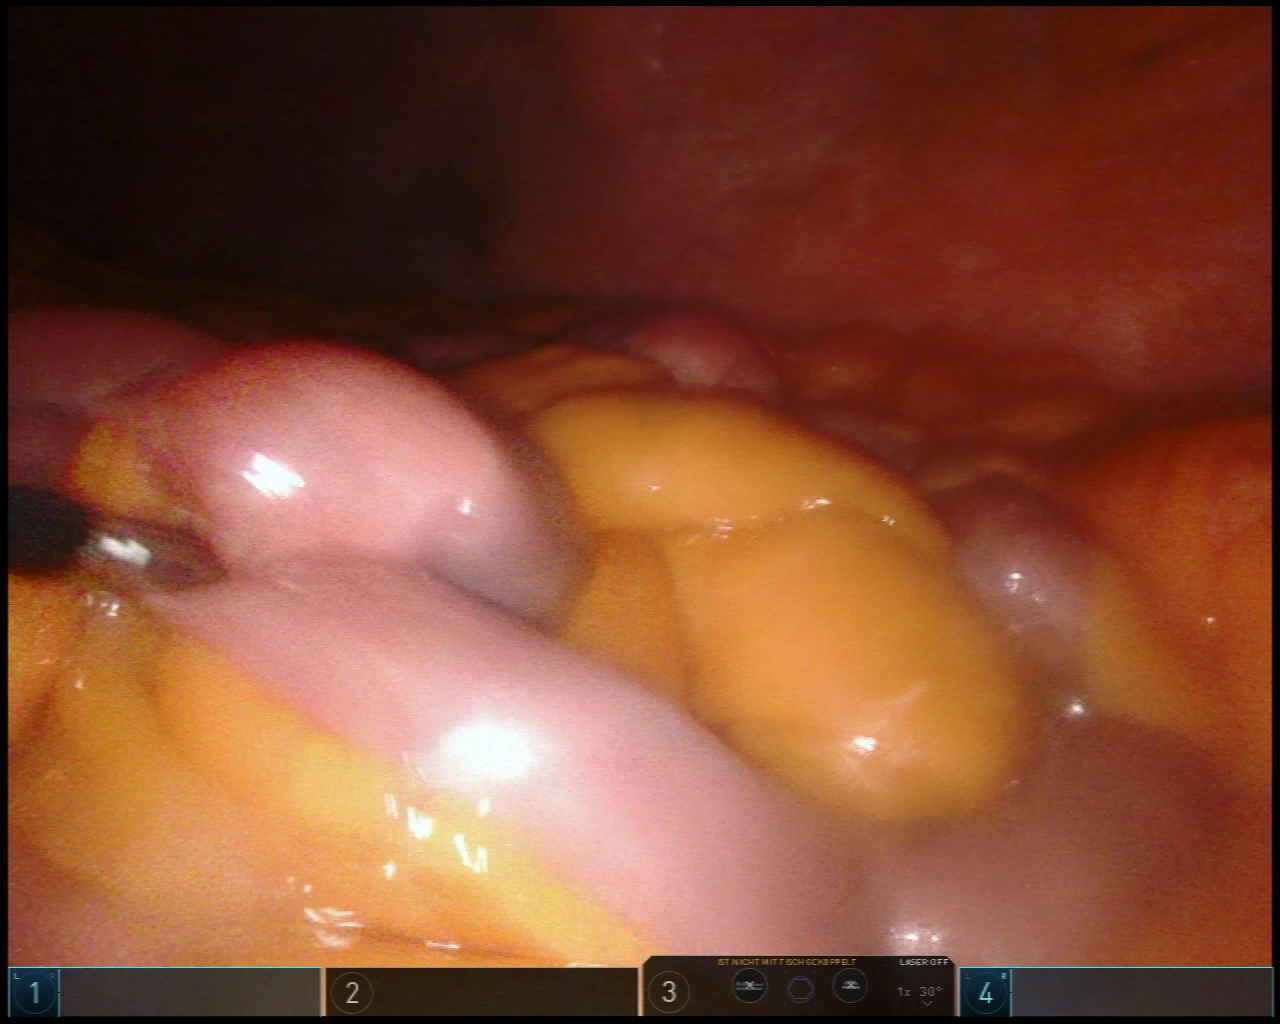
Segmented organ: small_intestine
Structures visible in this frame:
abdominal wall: yes
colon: yes
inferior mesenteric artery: no
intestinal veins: no
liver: no
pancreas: no
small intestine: yes
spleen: no
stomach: no
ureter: no
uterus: no
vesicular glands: no